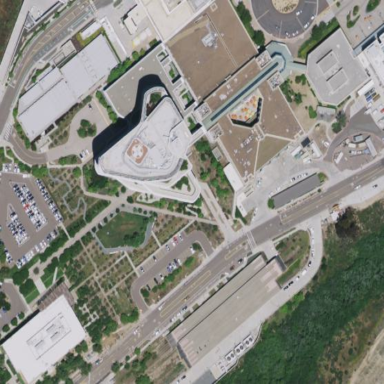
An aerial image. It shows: Hospital building.